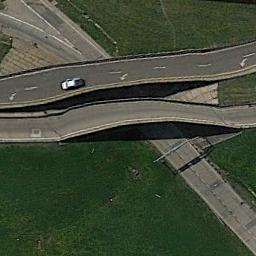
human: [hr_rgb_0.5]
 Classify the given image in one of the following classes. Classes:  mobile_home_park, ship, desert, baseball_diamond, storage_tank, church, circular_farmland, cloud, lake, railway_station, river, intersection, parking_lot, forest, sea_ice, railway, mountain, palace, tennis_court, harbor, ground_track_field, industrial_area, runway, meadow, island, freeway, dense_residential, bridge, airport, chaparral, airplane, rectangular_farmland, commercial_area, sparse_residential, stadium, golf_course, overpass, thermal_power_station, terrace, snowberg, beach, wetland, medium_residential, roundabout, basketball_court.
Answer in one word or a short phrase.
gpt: overpass